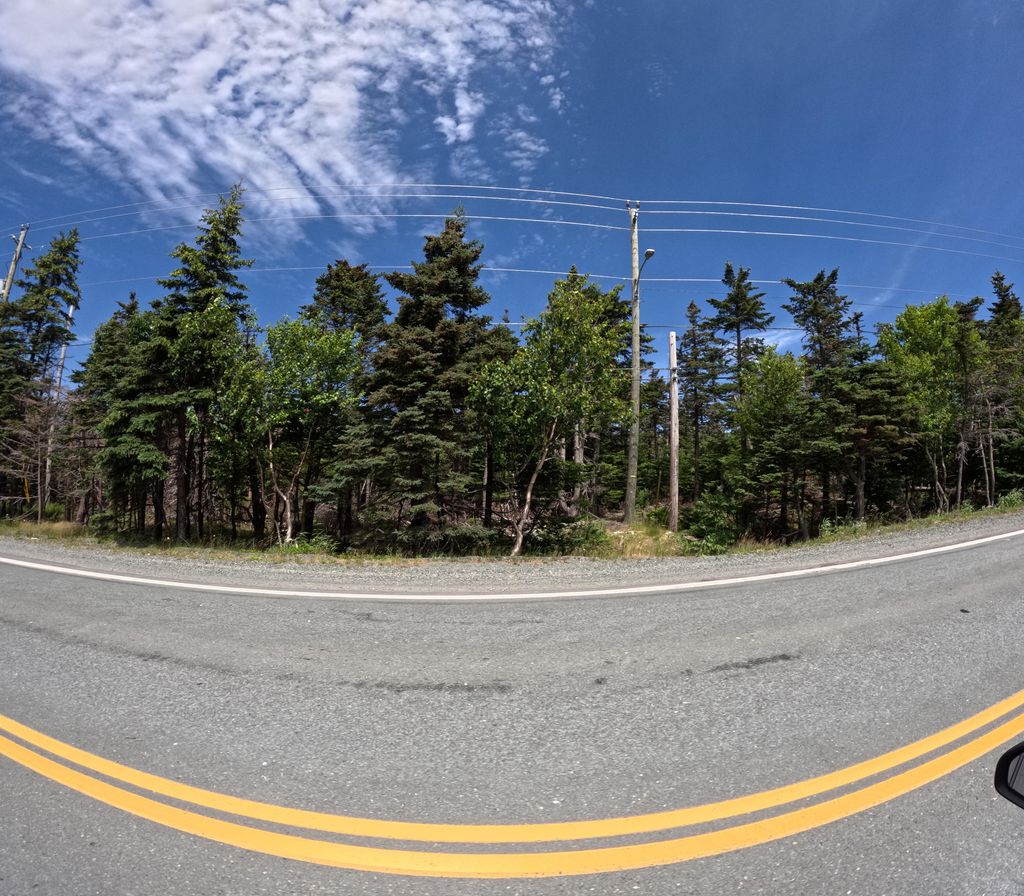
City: st_johns